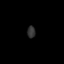
Tissue: lung
Cell type: Fibroblasts
Senescence score: 0.544
Nuclear area (px): 96
Mean DAPI intensity: 48.625